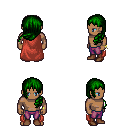
a pixel art fantasy rpg character, male body template, human, dark skin, maroon cape, magenta pants, green left-swept hairstyle, bracelets, brown shoes, four views (front, back, left, right), 2x2 character sprite sheet, small pixel art, hard edges, no anti-aliasing